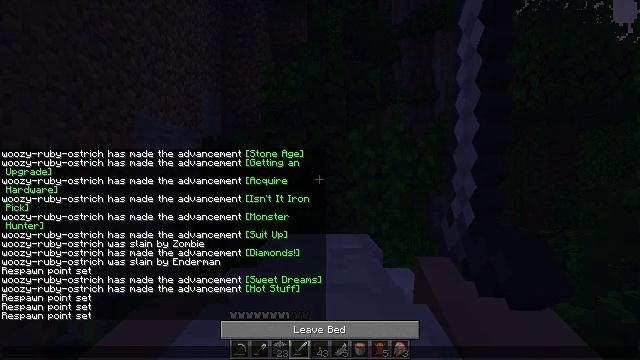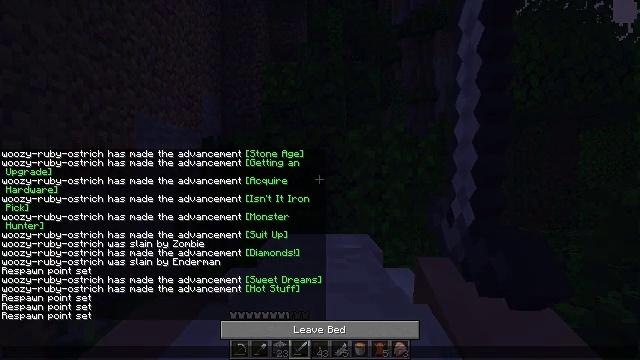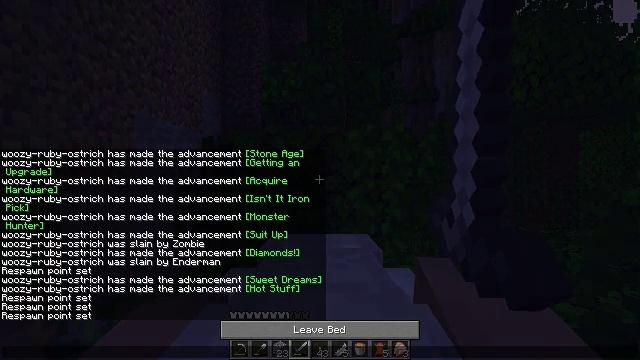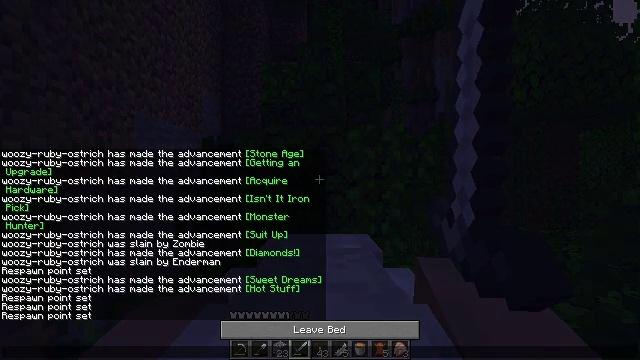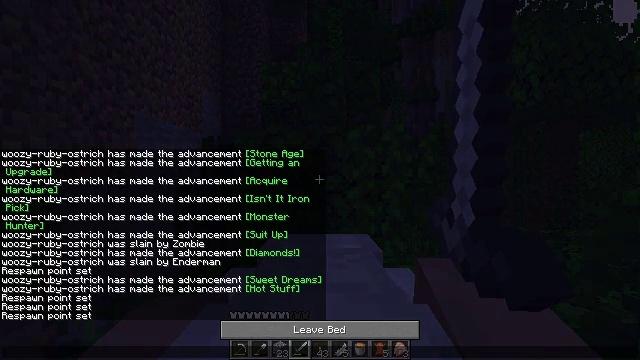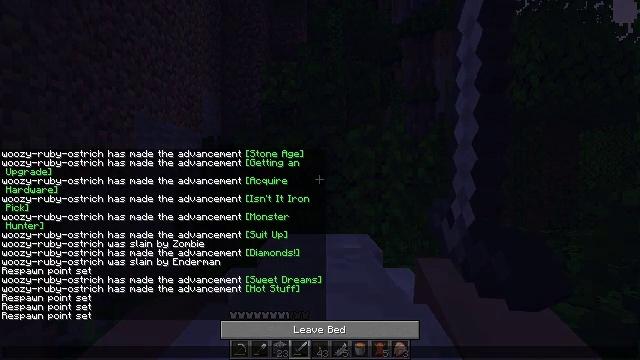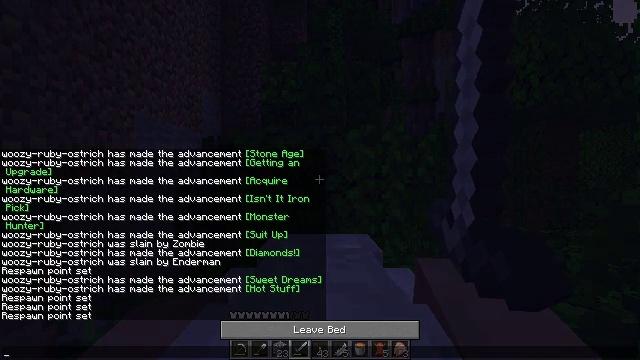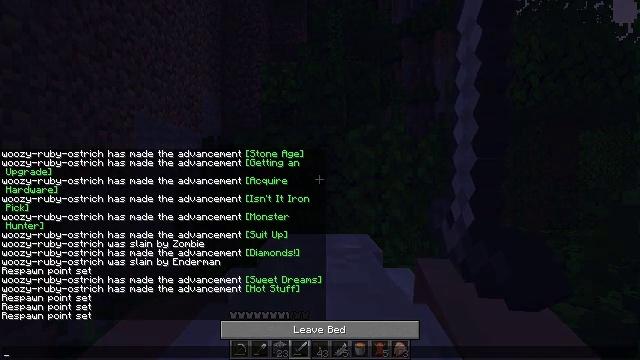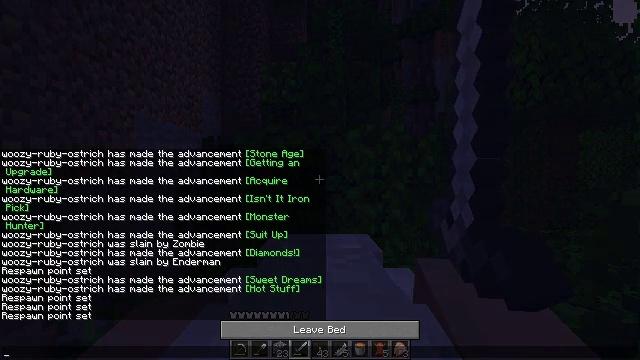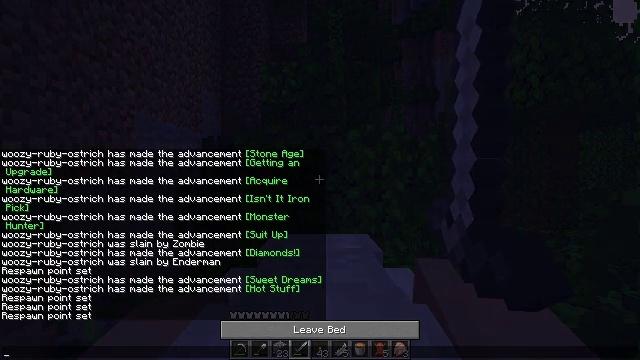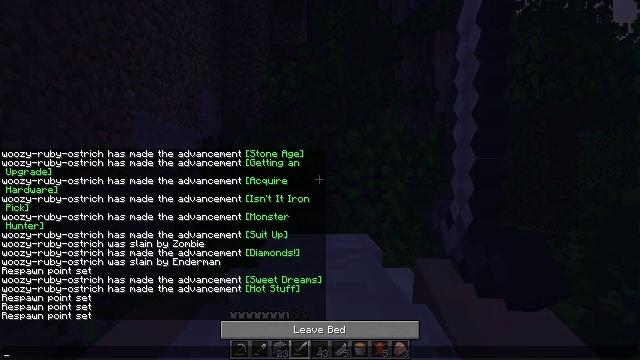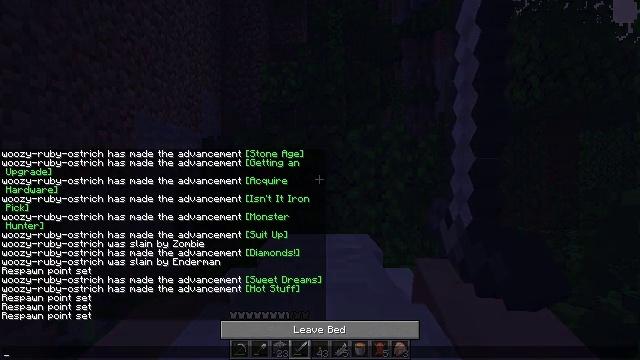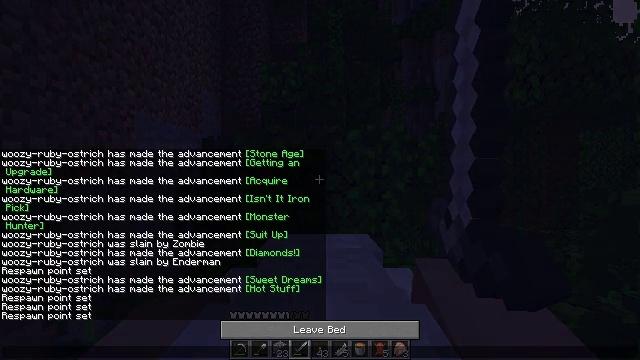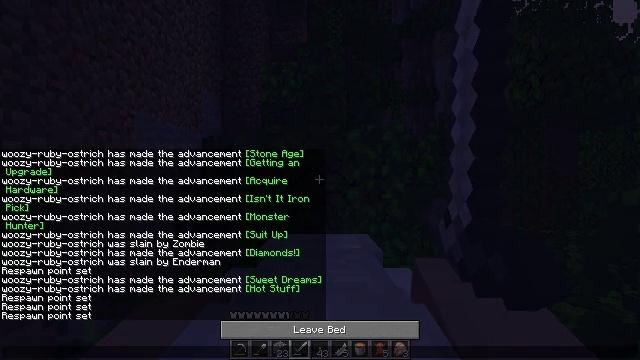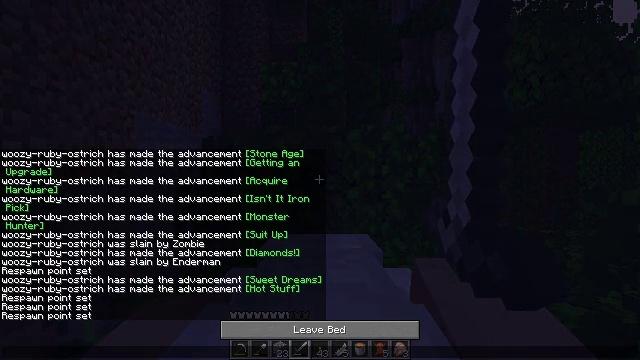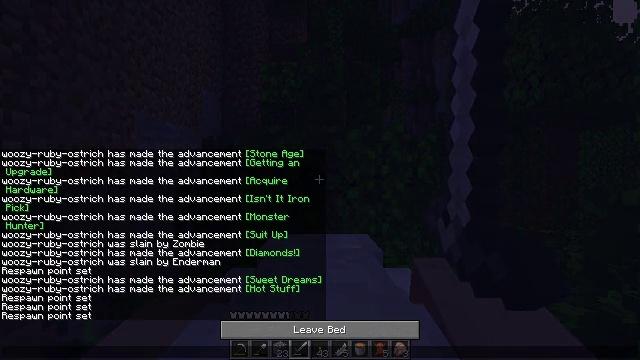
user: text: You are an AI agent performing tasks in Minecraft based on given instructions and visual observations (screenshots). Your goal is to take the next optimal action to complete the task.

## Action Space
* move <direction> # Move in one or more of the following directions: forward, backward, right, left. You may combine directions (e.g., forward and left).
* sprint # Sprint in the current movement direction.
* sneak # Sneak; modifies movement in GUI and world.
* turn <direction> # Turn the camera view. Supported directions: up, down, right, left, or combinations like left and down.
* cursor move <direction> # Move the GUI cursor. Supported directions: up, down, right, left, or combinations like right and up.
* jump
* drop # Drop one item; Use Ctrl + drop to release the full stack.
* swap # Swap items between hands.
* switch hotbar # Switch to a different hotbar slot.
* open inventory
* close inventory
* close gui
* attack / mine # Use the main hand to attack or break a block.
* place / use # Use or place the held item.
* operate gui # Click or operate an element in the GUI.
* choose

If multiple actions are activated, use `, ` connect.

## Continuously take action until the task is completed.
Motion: motion action
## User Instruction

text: Remove the white bed from its place.
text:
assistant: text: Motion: no_op
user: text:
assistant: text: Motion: no_op
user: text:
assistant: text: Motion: no_op
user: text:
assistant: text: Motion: no_op
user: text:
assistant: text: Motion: no_op
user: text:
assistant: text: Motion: no_op
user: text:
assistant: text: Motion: no_op
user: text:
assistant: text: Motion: no_op
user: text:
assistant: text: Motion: no_op
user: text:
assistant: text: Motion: no_op
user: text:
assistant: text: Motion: no_op
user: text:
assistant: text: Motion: no_op
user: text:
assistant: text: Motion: no_op
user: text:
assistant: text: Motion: no_op
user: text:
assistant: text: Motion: no_op
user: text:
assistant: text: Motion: no_op
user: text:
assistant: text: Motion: no_op
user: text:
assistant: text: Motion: no_op
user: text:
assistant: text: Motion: no_op
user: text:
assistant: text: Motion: no_op
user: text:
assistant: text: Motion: no_op
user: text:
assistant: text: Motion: no_op
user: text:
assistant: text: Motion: no_op
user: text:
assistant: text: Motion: no_op
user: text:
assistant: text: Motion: no_op
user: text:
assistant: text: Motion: no_op
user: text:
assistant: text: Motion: no_op
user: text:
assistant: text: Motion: no_op
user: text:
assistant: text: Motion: no_op
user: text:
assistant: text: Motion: no_op